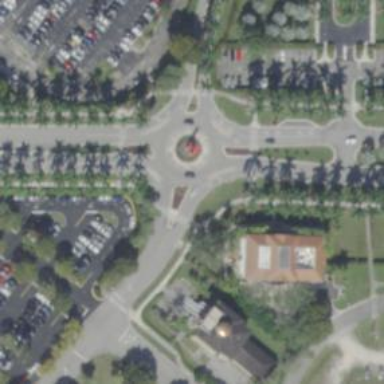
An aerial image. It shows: Unclassified road that forms roundabout at the junction.